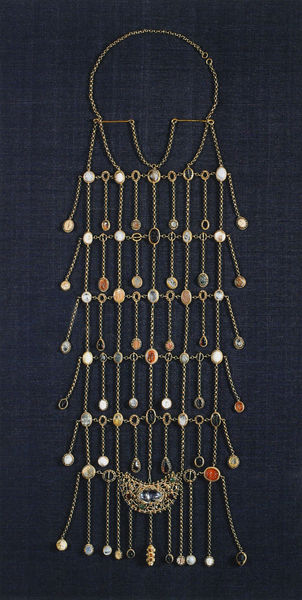
Titel: Brustschmuck (sog. Kaiserinnenschmuck)
Institution: Berlin, Staatliche Museen, Kunstgewerbemuseum
Schlagwörter: weiß, schmuck, rot, muster, steine, hals, gold, diamanten, edelsteine, perlen, rund, halsband, kette, gerade, metall, bronze, halskette, linear, ketten, graphisch, anhänger, gehänge, kunsthandwerk, netz, strukturiert, troja, byzanz, südamerika, lapislazuli, merowinger, juwelen, frauenschmuck, haslgehänge